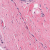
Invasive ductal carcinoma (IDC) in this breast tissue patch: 0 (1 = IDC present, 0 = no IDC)